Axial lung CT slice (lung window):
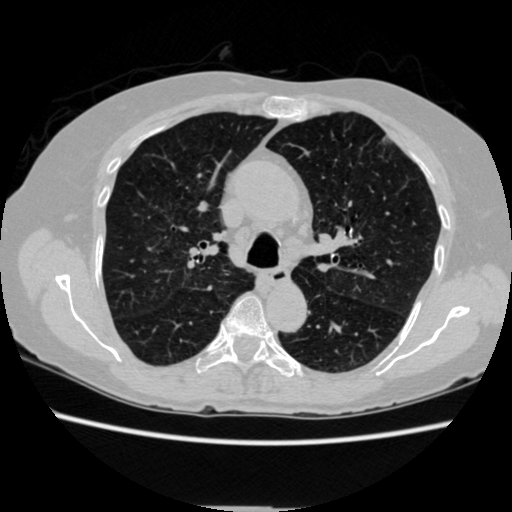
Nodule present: no